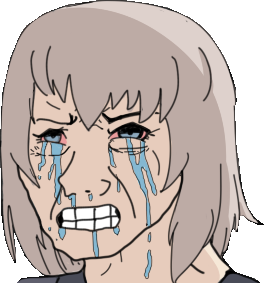
Label: 5_Crying_Wojak